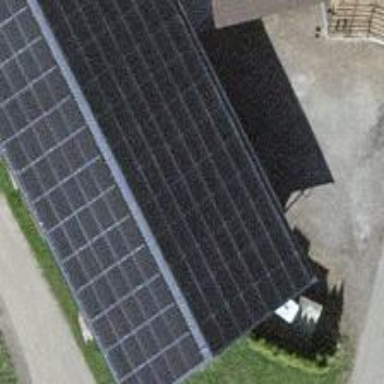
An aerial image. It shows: Solar power generator.